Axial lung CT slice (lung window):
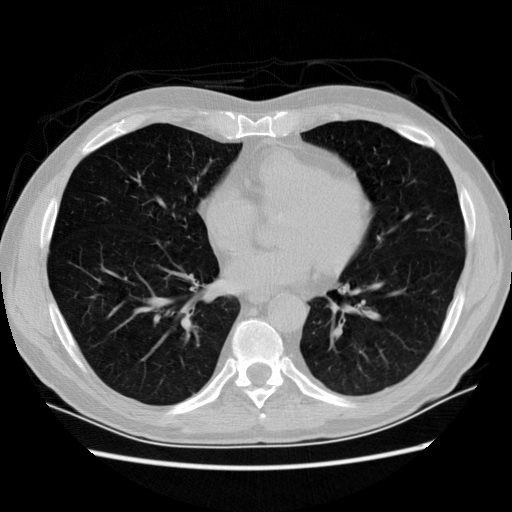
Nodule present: no